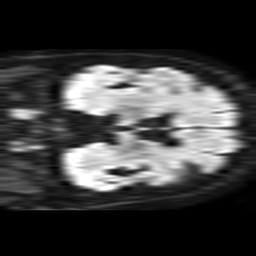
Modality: TRACE
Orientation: coronal
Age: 77
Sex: female
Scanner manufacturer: philips
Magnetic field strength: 1.5 T
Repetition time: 3.136 s
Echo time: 0.06922 s